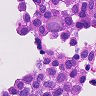
Metastatic tissue present: yes